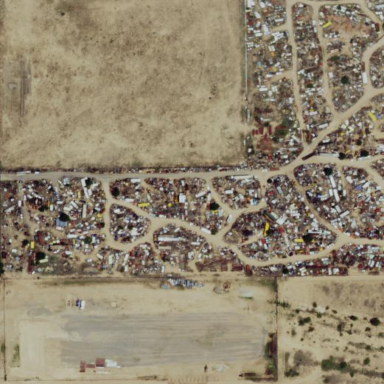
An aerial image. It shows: Scrap yard located in industrial area.